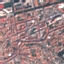
Land use / land cover class: Residential